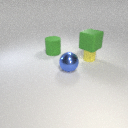
large blue metal sphere in front of large green rubber cylinder